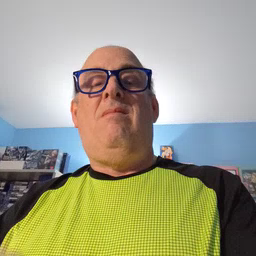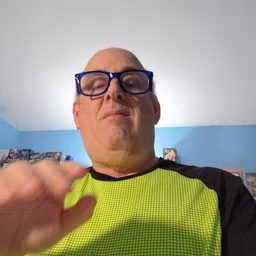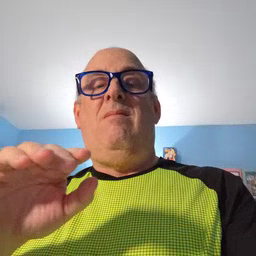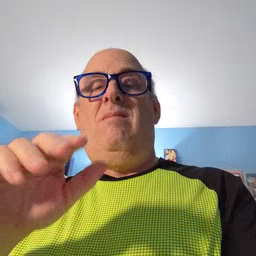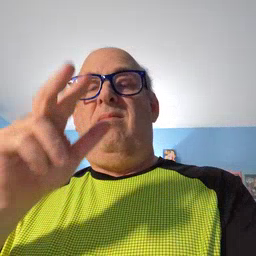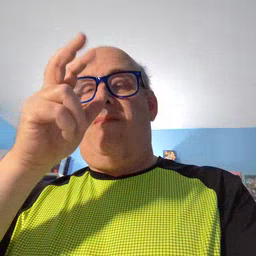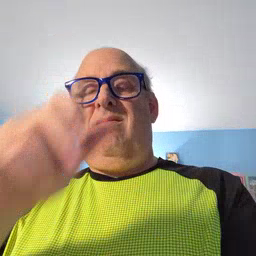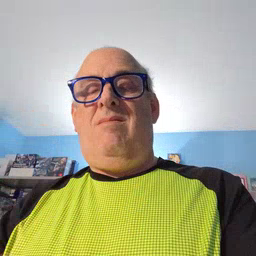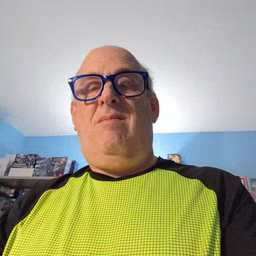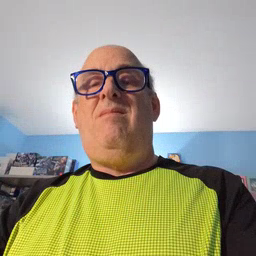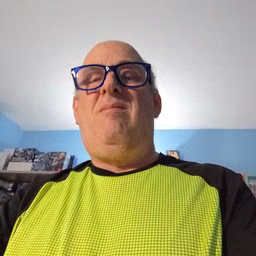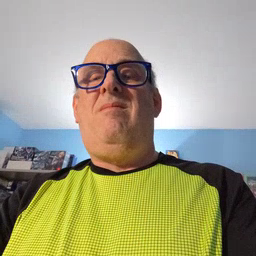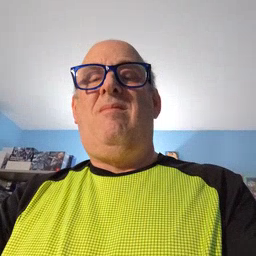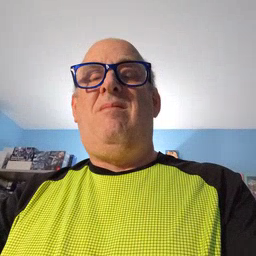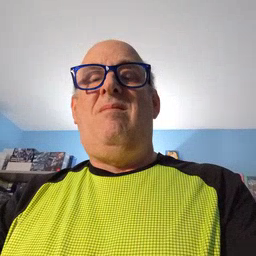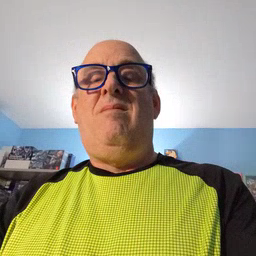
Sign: bee